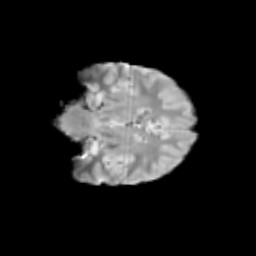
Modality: T2w
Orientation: coronal
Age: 12
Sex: female
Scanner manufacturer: siemens
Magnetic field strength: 3 T
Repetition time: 3.8 s
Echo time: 0.07 s